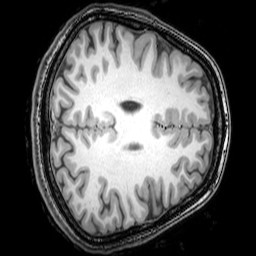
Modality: T1w
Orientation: axial
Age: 23
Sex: female
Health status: healthy
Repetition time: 0.081 s
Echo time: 0.037 s